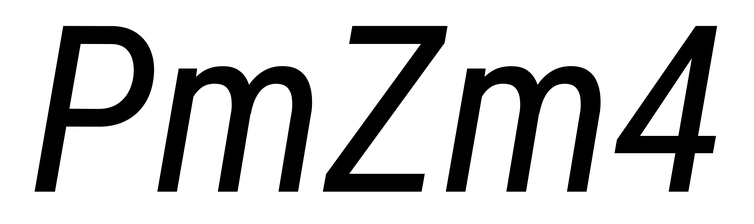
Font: Roboto-Italic_Condensed_Italic